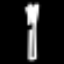
Label: fork